Field crop: maize
Growth stage: 2
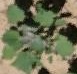
Species: chenopodium